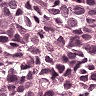
Metastatic tissue present: yes